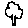
Label: tree